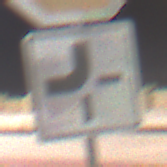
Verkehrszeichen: VerlaufVorfahrtsstrasse2
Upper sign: Stop
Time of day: Night
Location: Outdoor (Urban)
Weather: PartlyCloudy
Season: NotSpecified
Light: Artificial